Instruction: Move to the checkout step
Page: cart
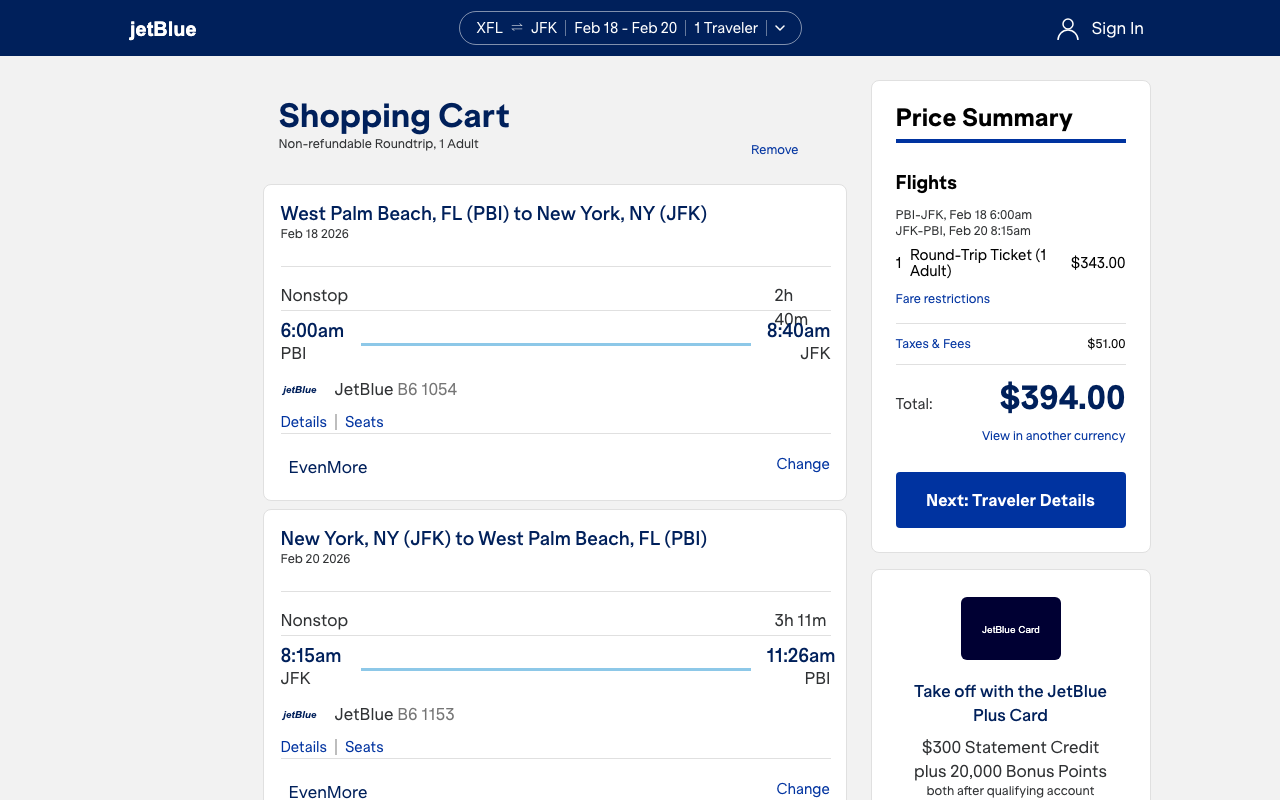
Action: click